Question: I'm trying to join two tables based on their geometries, and getting the same values for columns:
'''
select poly.block_code, ST_X(points.geom), ST_X(points.geom)
from public.us_blocks10_coordinates poly
join public.usgs_2 points
on St_DWithin(poly.geom, ST_Transform(ST_SetSRID(points.geom, 102008), 4269), 0)
limit 10
'''

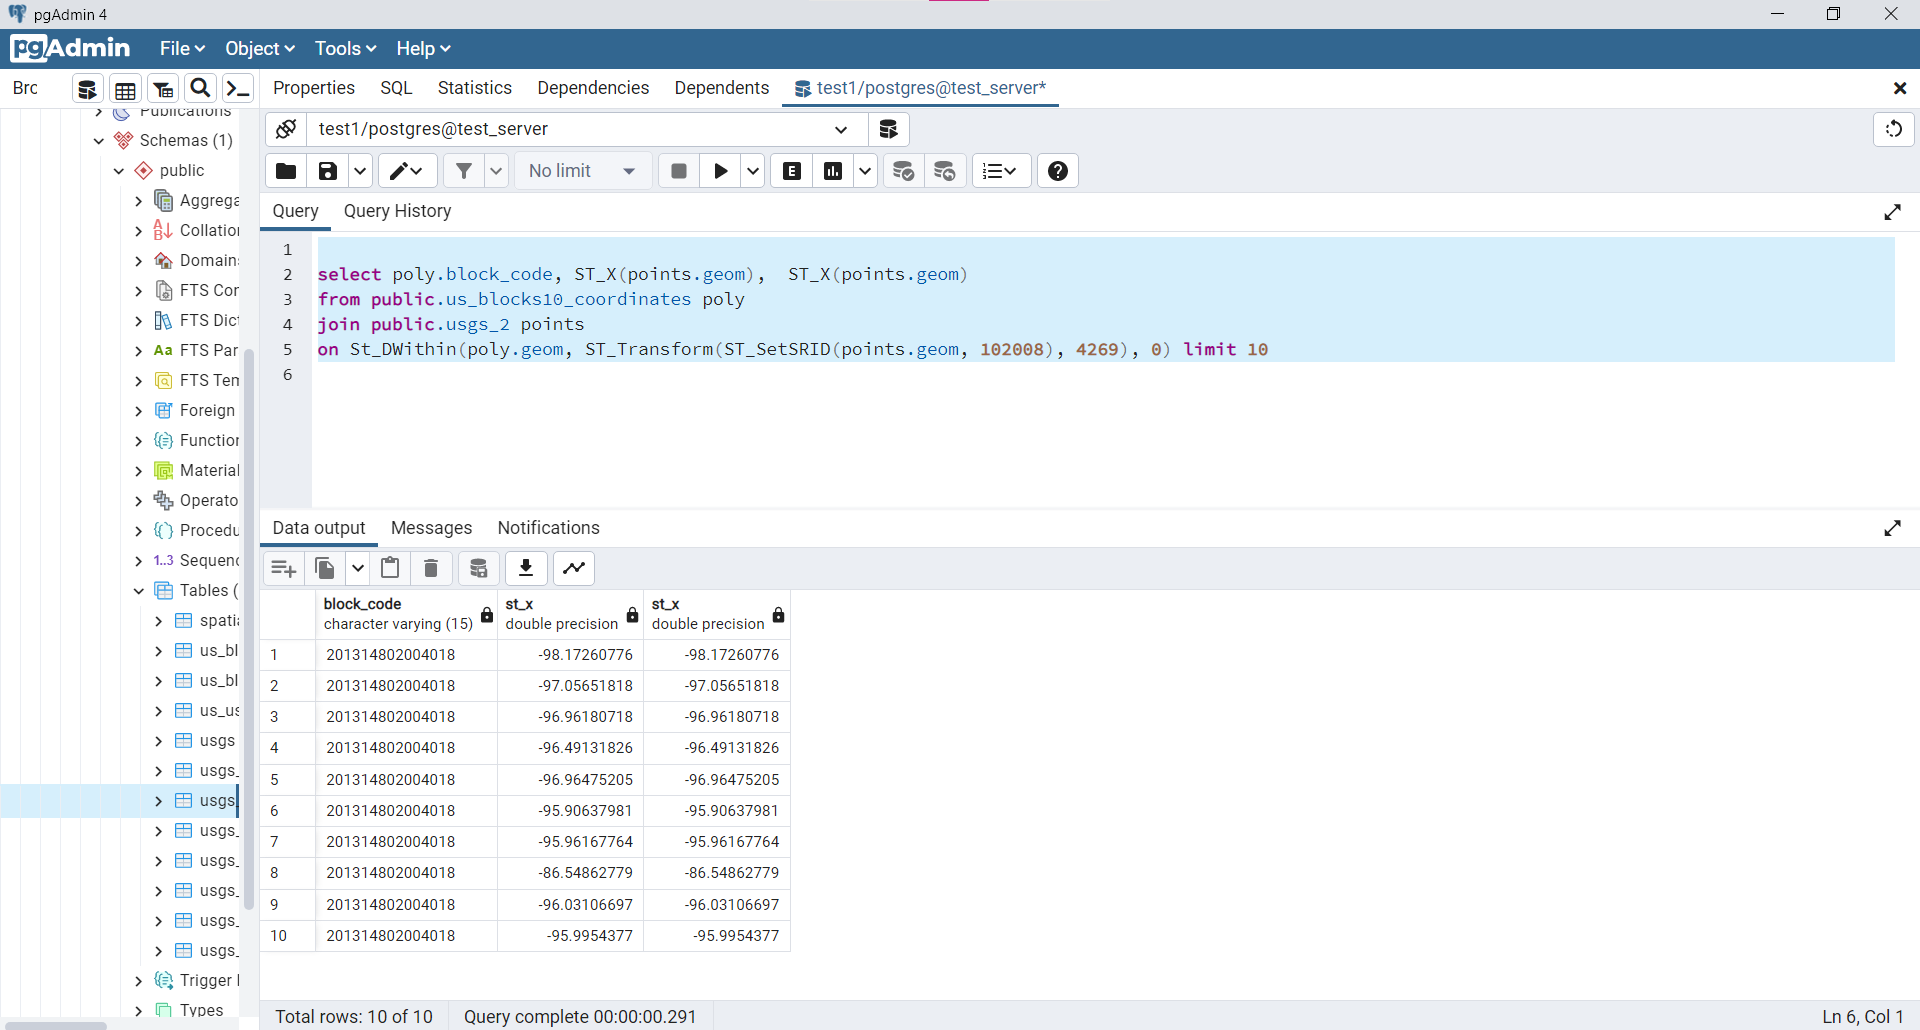
Answer: First, you are printing 'st_x' twice so it is expected that the values would be the same.
Second, we see that when printing 'st_x(point.geom)', the coordinate really looks like being degrees. However, in the 'st_dwithin' part, there is the statement 'ST_Transform(ST_SetSRID(points.geom, 102008), 4269)' which implies that the points are in CRS 102008, whose unit is in meters, and that you then transform to 4269 (degrees). Both statements are incompatible, and it seems that the 'set_srid' statement is wrong and therefore the result of 'st_transform' is also wrong and so is the result of 'st_dwithin', and you end up with the ID of whatever polygon is located over the wrong points, near '-96;40', the projection <URL>.
Maybe you would just need 'St_DWithin(poly.geom, ST_SetSRID(points.geom,4269), 0)'
Let's note that you could use 'st_intersects' here instead of 'st_dwithin'